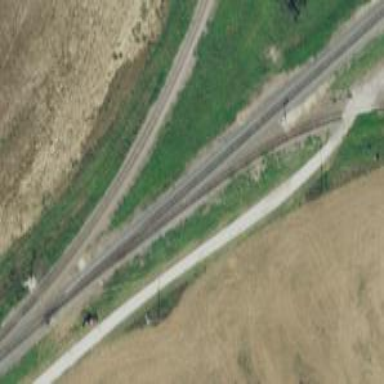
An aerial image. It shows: Railway track.